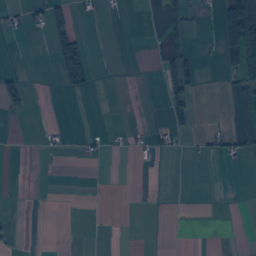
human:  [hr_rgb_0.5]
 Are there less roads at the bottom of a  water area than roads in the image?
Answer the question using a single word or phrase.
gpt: yes

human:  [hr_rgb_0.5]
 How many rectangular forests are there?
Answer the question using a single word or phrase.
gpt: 12

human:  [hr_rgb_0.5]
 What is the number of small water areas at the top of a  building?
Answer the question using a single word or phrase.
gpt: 3

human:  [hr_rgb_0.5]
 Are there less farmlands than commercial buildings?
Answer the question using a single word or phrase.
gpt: no

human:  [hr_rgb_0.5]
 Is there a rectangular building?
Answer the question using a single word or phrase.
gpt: yes

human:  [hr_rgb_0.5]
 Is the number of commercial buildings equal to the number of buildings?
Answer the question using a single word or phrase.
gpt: no

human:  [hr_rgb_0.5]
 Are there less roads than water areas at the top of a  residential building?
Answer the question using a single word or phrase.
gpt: no

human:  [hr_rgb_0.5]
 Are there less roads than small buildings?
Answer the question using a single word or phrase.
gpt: yes

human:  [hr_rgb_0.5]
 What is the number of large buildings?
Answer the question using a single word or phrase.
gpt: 0

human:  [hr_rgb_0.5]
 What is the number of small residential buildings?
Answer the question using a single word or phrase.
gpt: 45

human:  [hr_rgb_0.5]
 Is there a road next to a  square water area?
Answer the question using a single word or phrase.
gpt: no

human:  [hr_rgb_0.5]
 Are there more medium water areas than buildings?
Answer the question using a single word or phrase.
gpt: no

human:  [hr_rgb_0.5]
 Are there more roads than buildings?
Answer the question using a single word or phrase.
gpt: no

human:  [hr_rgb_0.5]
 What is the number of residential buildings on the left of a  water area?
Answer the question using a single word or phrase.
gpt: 50

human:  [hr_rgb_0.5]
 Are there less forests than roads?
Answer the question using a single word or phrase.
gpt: no

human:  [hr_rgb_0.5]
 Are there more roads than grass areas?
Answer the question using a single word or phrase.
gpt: no

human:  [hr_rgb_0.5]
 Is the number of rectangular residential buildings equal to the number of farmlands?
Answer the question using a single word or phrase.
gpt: no

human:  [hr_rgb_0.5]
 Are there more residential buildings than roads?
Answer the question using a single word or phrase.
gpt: yes

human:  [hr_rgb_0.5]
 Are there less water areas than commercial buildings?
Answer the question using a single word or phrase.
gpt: no

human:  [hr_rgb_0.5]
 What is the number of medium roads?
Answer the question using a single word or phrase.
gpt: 0

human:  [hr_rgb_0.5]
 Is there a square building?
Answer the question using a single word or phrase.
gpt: yes

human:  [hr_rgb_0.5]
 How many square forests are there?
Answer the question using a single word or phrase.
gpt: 0

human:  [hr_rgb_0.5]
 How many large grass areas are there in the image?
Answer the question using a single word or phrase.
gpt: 73

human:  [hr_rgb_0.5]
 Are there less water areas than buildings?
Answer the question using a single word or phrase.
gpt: yes

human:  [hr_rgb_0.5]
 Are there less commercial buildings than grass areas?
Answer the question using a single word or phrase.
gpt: yes

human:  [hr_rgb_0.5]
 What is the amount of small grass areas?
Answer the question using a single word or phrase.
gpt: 2

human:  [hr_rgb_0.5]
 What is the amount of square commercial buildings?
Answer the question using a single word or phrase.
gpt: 0

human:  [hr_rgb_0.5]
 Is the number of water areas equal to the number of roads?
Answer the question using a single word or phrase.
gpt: no

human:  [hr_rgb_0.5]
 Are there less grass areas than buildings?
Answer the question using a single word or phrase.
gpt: no

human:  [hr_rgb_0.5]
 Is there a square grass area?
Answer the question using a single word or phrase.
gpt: no

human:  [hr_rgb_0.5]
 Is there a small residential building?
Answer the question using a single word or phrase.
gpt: yes

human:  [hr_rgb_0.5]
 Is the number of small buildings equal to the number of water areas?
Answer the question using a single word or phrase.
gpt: no

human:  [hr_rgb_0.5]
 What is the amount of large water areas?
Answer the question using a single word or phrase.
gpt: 3

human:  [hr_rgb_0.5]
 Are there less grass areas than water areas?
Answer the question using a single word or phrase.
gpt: no

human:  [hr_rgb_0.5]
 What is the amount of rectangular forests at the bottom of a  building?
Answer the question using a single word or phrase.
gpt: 12

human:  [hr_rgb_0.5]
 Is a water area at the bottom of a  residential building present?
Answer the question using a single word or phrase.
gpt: yes